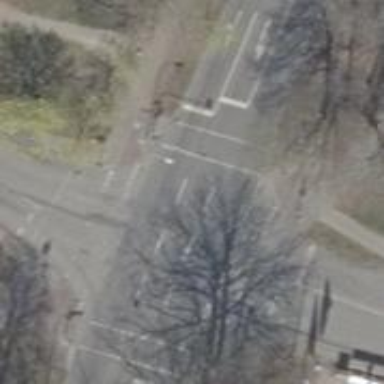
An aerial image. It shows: Traffic signal crossing.